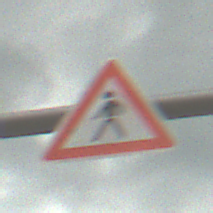
Verkehrszeichen: FussgaengerRechts
Umgebung: Outdoor, Suburban
Tageszeit: MorningAfternoon
Wetter: PartlyCloudy
Licht: Natural
Jahreszeit: NotSpecified
Kontrast: LowContrast